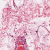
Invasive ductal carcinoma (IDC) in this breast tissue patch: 0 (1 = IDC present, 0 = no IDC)